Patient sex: M
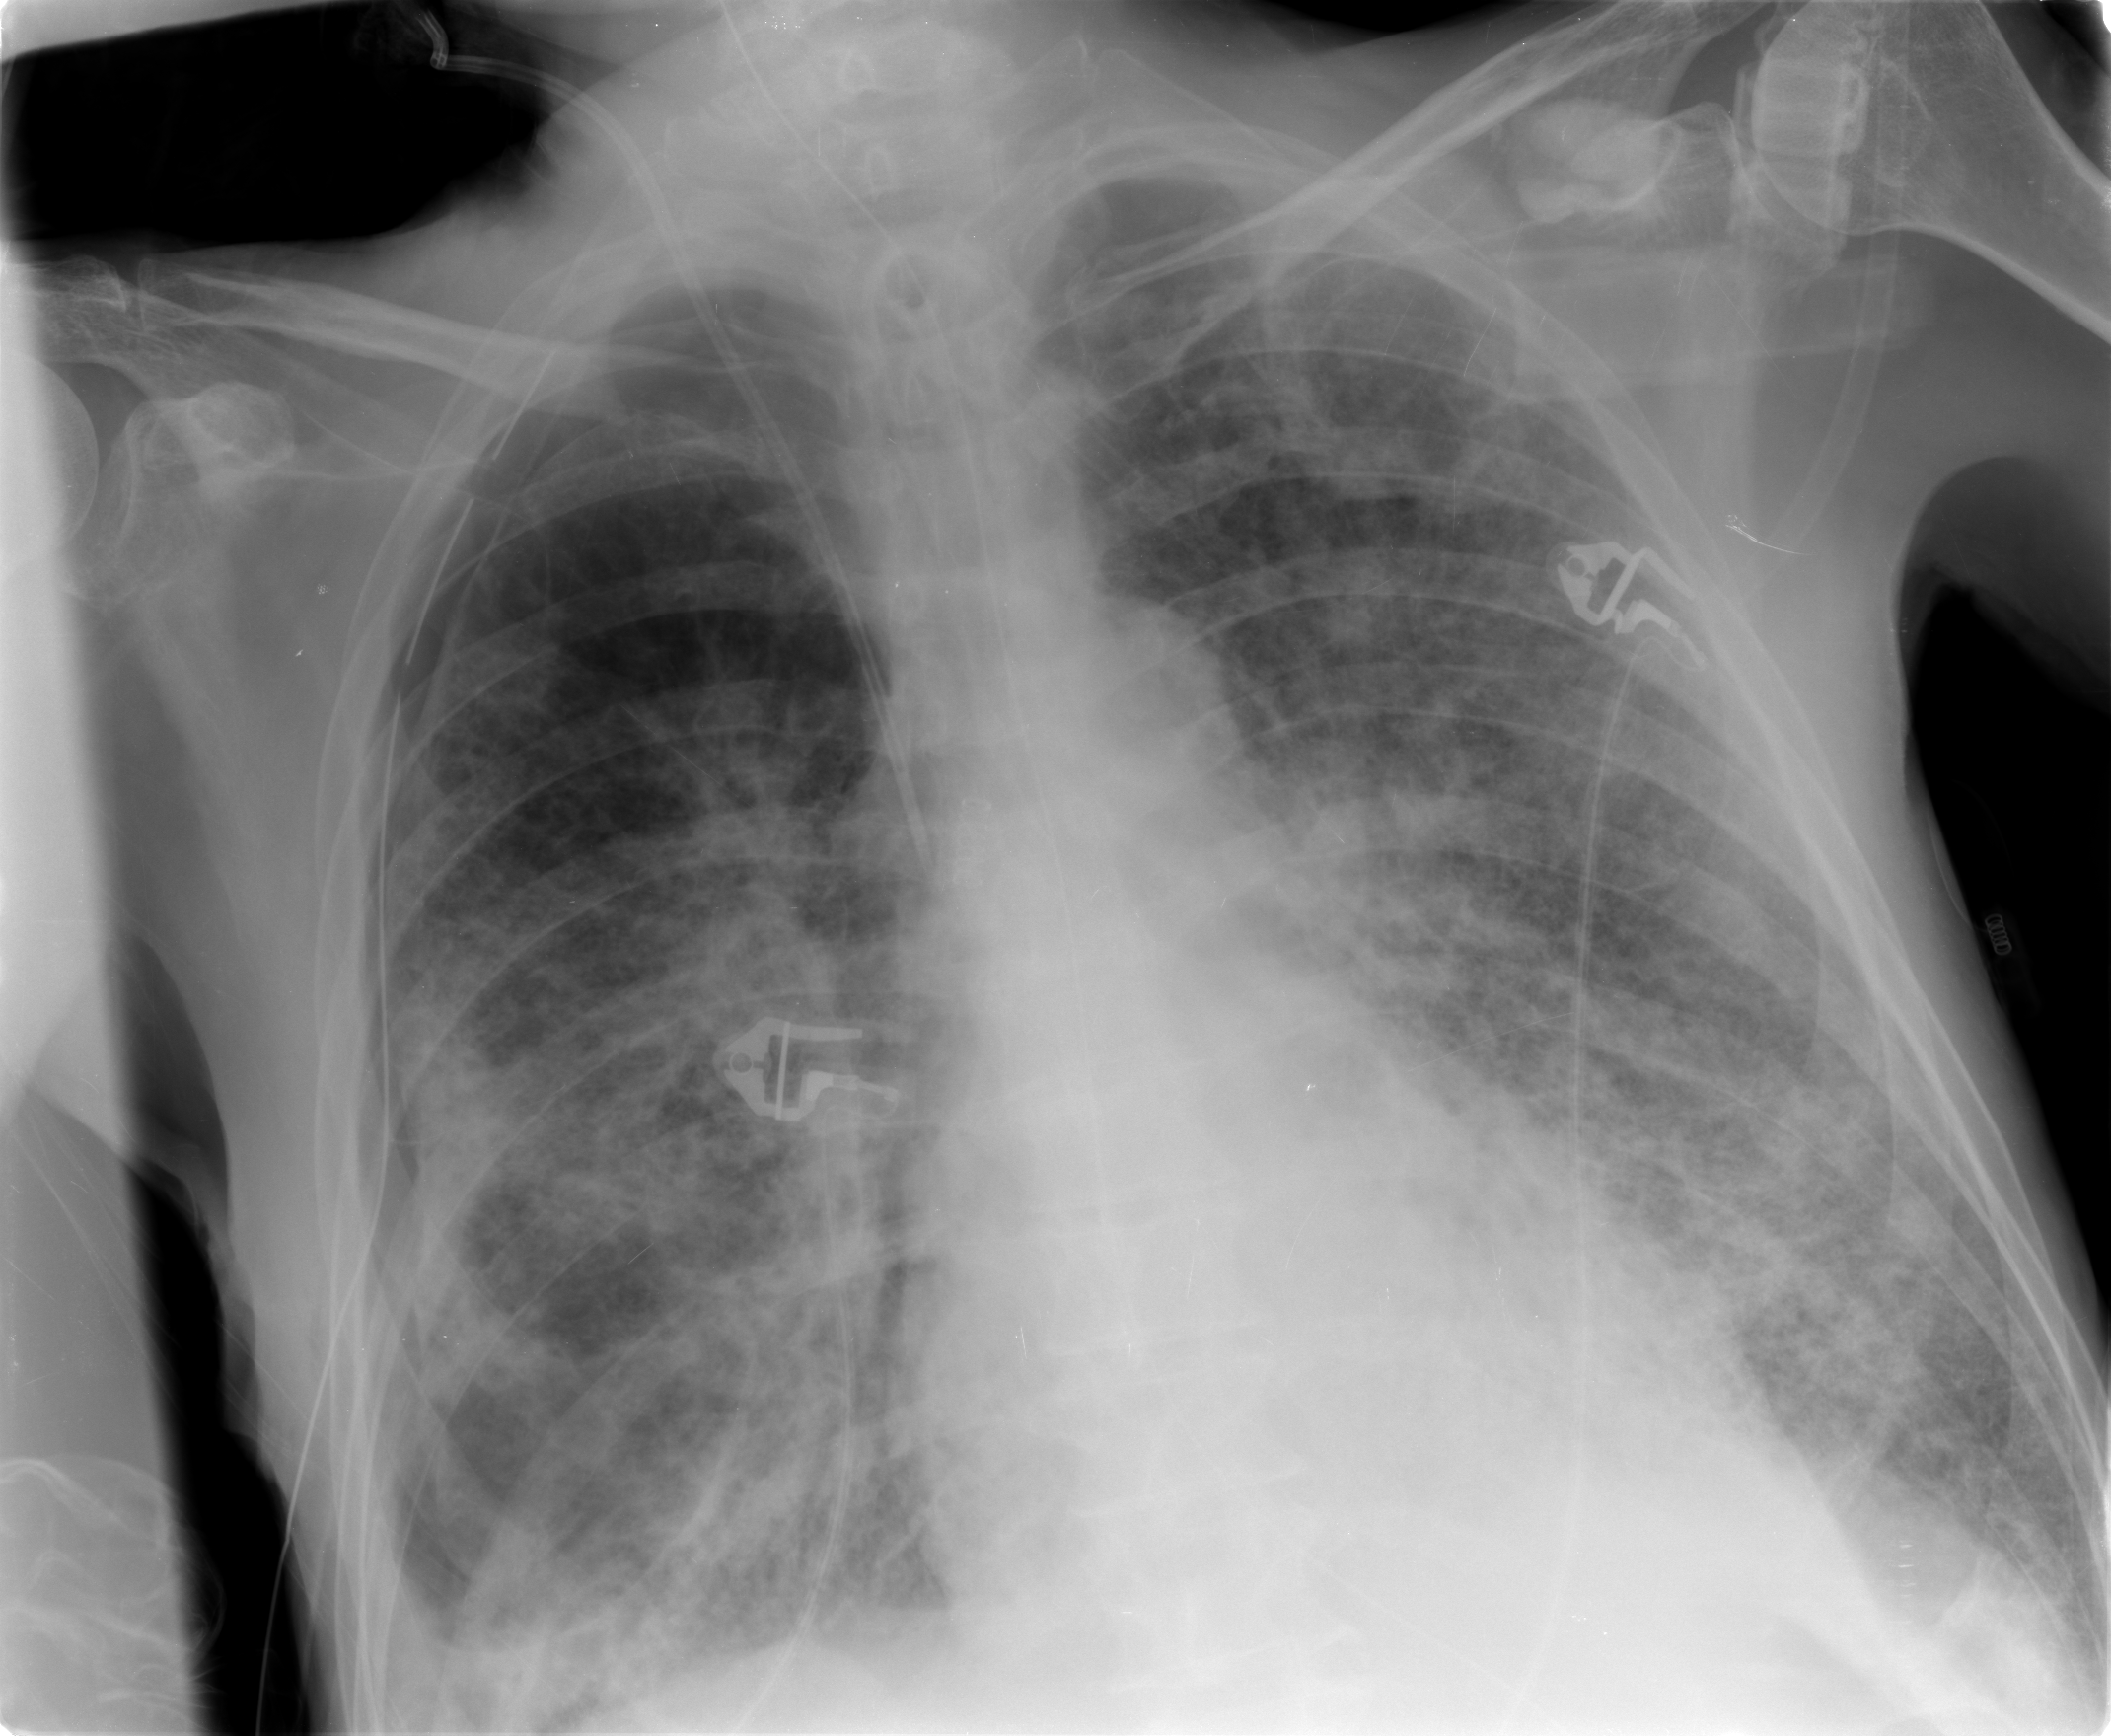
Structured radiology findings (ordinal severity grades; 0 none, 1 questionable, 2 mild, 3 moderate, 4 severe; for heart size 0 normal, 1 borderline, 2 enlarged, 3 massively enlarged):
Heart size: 1
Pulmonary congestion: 2
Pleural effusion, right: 2
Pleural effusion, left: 2
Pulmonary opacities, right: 4
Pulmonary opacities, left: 4
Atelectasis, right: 3
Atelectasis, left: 3